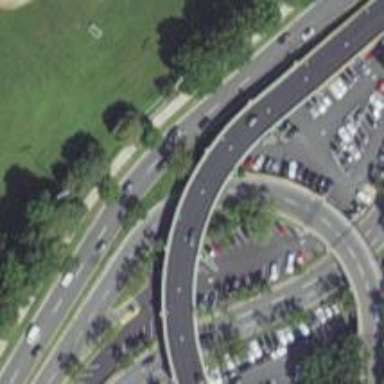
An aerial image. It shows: Trunk link highway with asphalt surface.